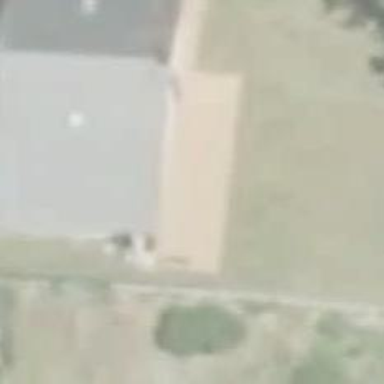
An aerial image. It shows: Simple and straightforward house.